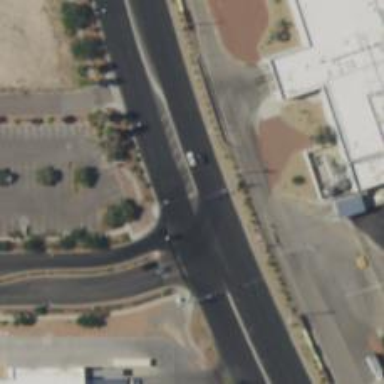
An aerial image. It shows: Solid stop line on the road.